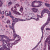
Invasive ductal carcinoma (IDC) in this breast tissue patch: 0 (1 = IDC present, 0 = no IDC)